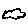
Label: cloud